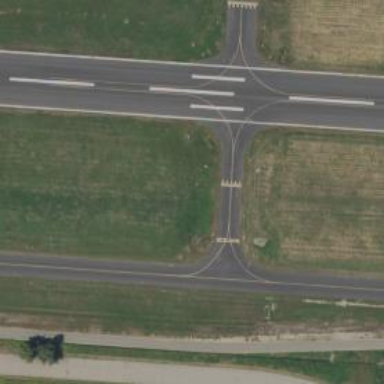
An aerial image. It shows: Image of taxiway at airport.